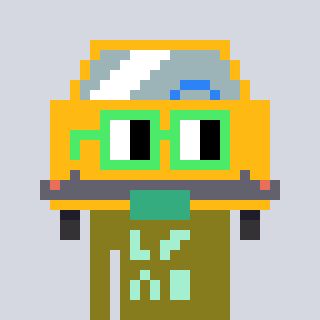
a pixel art character with square light green glasses, a taxi-shaped head and a gunk-colored body on a cool background